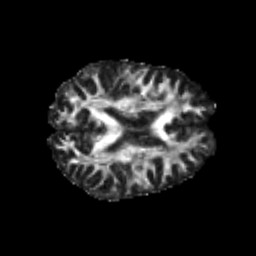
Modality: FA
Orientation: axial
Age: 23
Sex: male
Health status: healthy
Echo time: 0.074 s